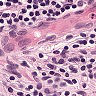
Metastatic tissue present: yes